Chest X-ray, PA view. Patient: 32 years old, sex F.
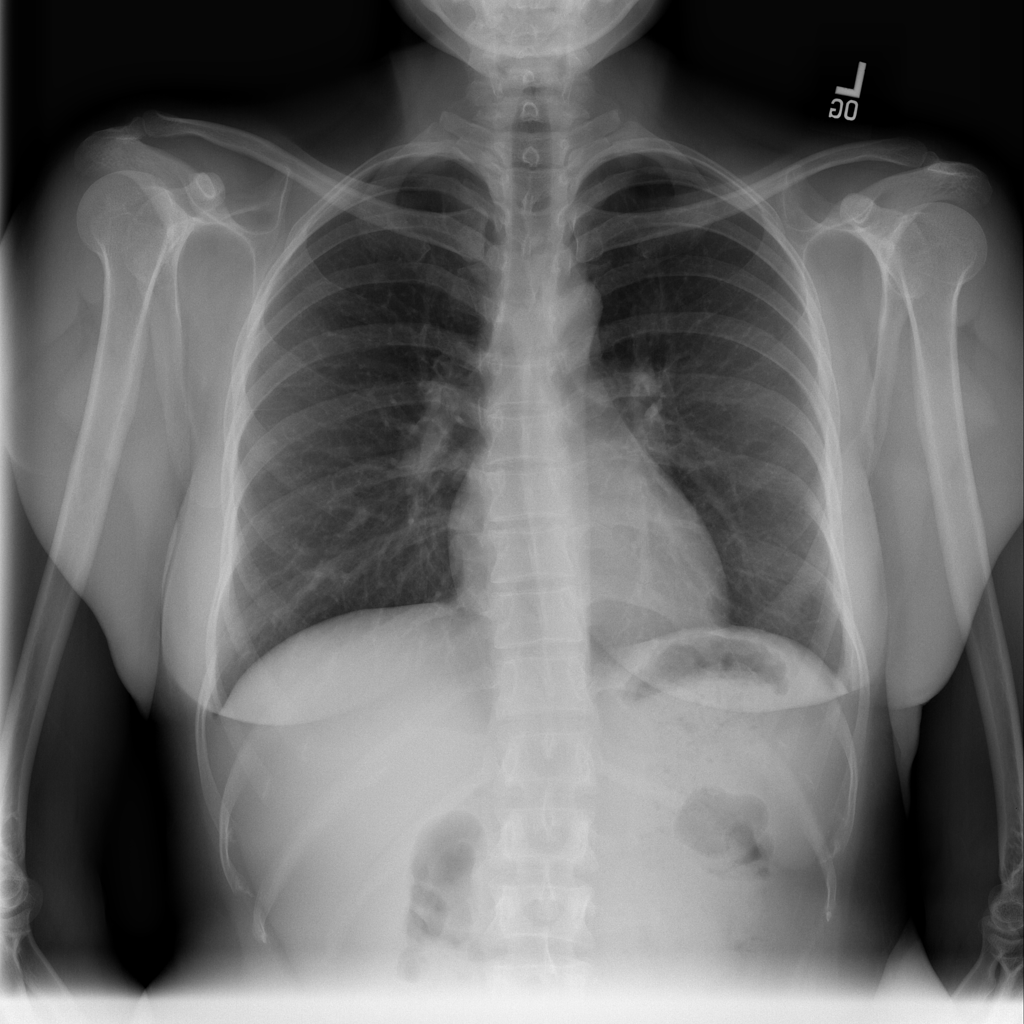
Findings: No Finding